Question: I want do an app,i want it look the same as this one:

I don't know how to write the word "writing" as the red mark ,and how to add the app icon on
the screen.
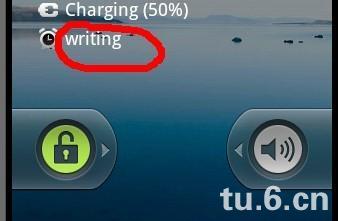
Answer: The answer is simple and yet annoying: It is not possible using the standard lock screen. <URL> you will find out that this information is hard coded. So basically you will have to wait for a new Android version to support this feature or program your own lock screen, which kind of misses the point. :-/